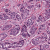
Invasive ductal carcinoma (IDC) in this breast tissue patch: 1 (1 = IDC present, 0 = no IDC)